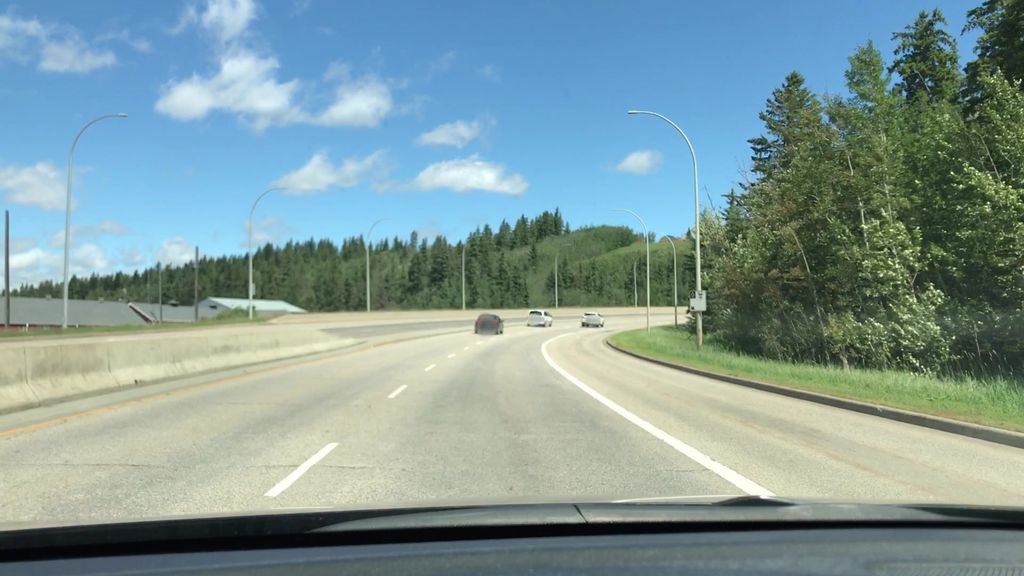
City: edmonton